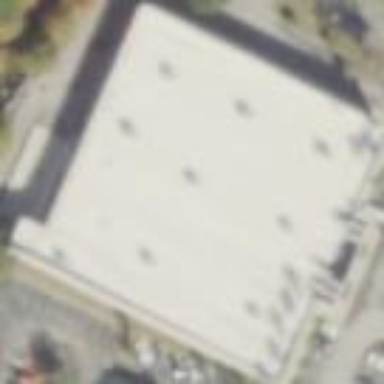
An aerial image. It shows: Building housing furniture shop.